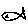
Label: fish